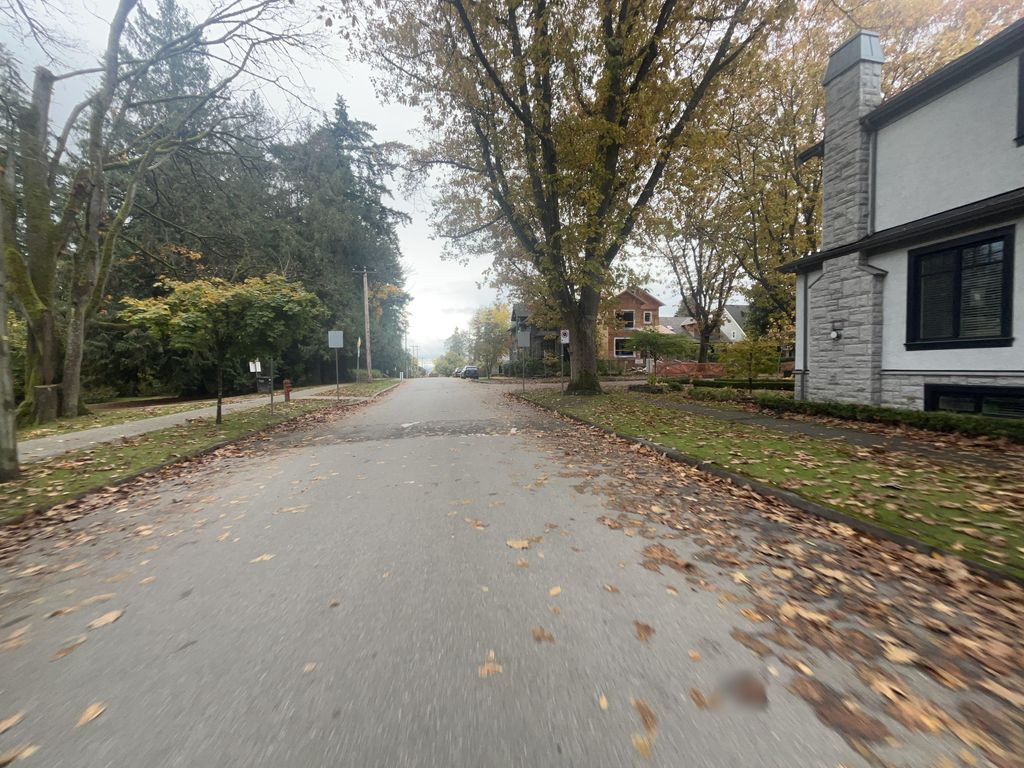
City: vancouver